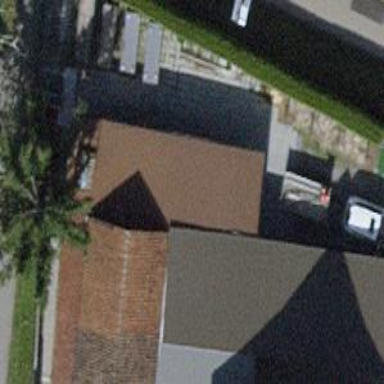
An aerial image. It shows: View of roof of building.